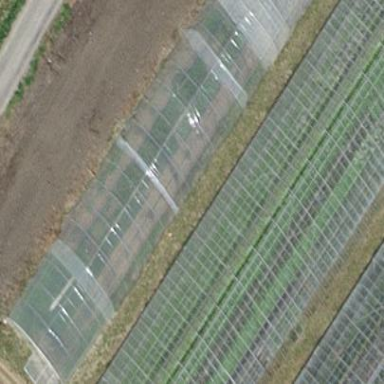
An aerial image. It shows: Greenhouse.